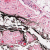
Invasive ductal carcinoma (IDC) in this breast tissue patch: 0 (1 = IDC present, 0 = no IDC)